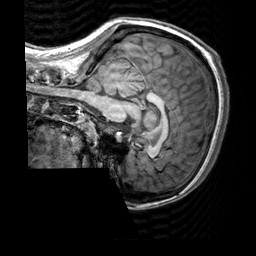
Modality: T1w
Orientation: sagittal
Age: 21
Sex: female
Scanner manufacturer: siemens
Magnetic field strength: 3 T
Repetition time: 2.3 s
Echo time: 0.00303 s